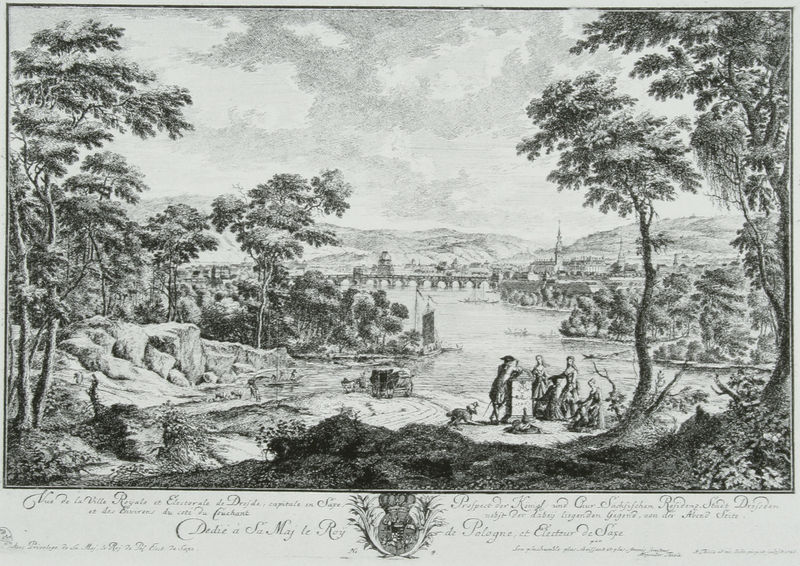
Titel: Dresden mit Umgebung
Künstler: Johann Alexander Thiele
Standort: Dresden
Institution: Staatliche Kunstsammlungen, Kupferstich-Kabinett
Schlagwörter: baum, berg, blätter, dunkel, felsen, feuer, gruppe, himmel, laub, mann, schatten, wasser, weiß, wolken, bäume, fluss, frauen, kirchturm, landschaft, menschen, see, stadt, ufer, äste, damen, frau, grau, hell, hut, kleider, licht, männer, pfeiler, schwarz, straße, zeichnung, ausblick, blick, dame, hund, hunde, tier, tiere, weg, wiese, wolke, gesellschaft, barock, mensch, rahmen, stehen, steine, trauer, herr, ast, bach, baumstamm, ferne, gräser, horizont, häuser, hügel, natur, stamm, weite, zweige, brücke, busch, gewässer, kirche, insel, kind, personen, blatt, rokoko, wald, boot, kahn, kinder, pferde, räder, turm, holzschnitt, schiff, schrift, segel, sommer, ansicht, bogen, man, ort, vedute, studie, berge, fels, gebirge, hang, dorf, aue, grafik, graphik, pause, rast, kutsche, speichen, figuren, französisch, wagen, stämme, könig, tafel, inschrift, deutsch, ortschaft, panorama, stadtansicht, buch, türme, druck, schraffur, radierung, stich, schwarzweiß, text, soldat, beschriftung, wappen, grab, isar, menschengruppe, auen, königlich, zeilen, postkarte, kupferstich, erinnerung, gewölk, handschrift, mäander, legende, gedenkstein, auenlandschaft, kriche, andenken, schriftfeld, häsuer, grabstein, lagerfeuer, lorcje, neckar, steune, #menschen, schiff+, löegende, kupferstrich